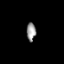
Tissue: lung
Cell type: Epithelial cells
Senescence score: 0.1798
Nuclear area (px): 167
Mean DAPI intensity: 149.437